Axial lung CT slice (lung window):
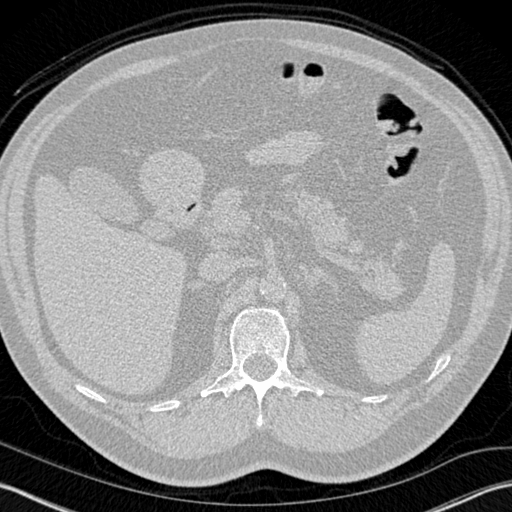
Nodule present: no